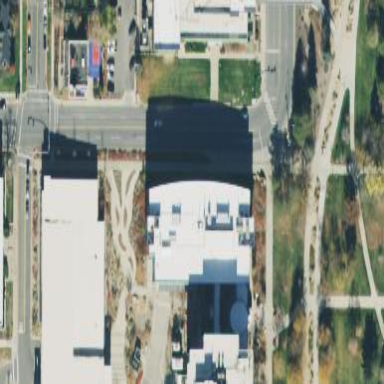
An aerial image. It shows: View of university building.